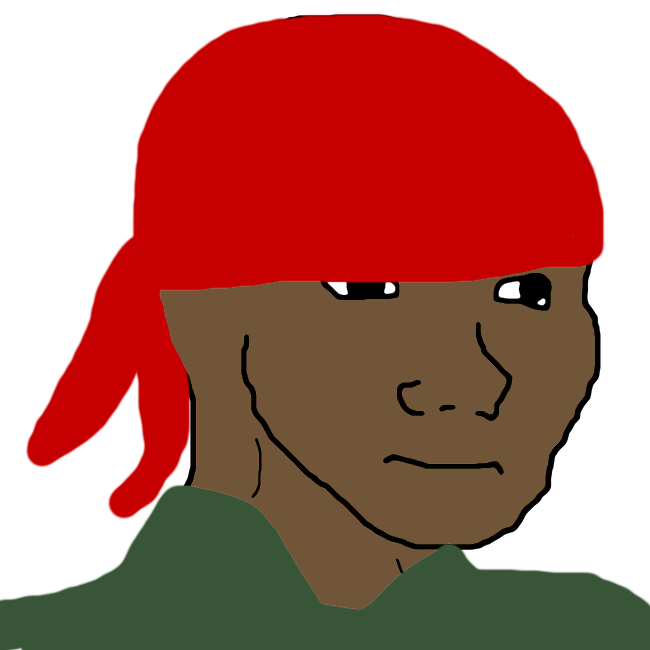
Label: 5_Blackjak